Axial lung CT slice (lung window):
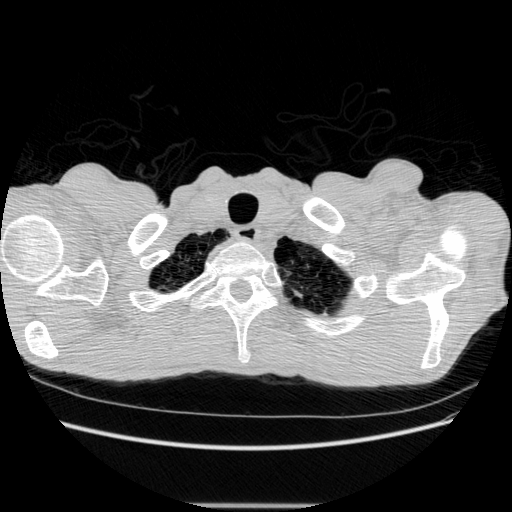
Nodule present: no